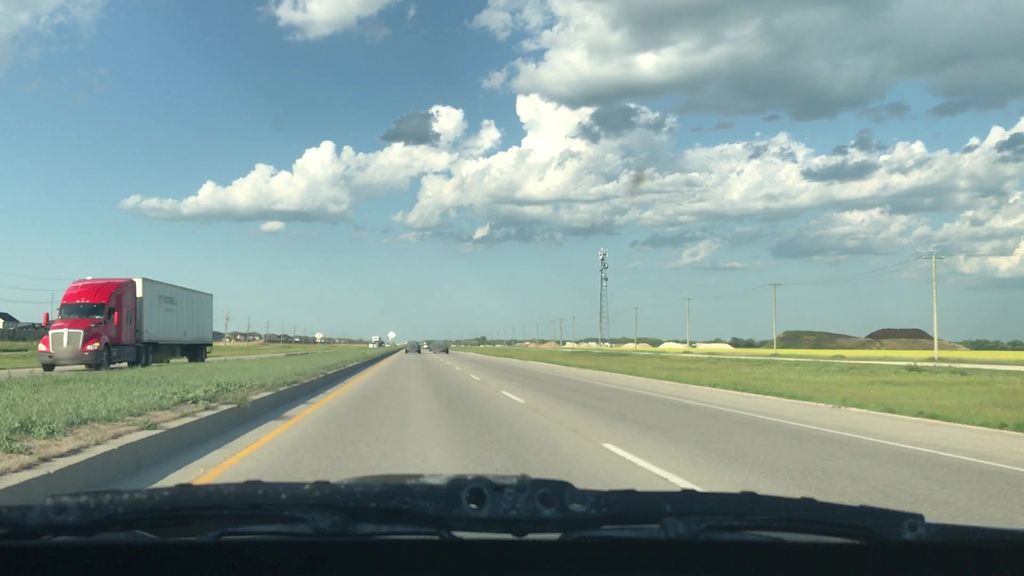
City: winnipeg